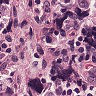
Metastatic tissue present: yes